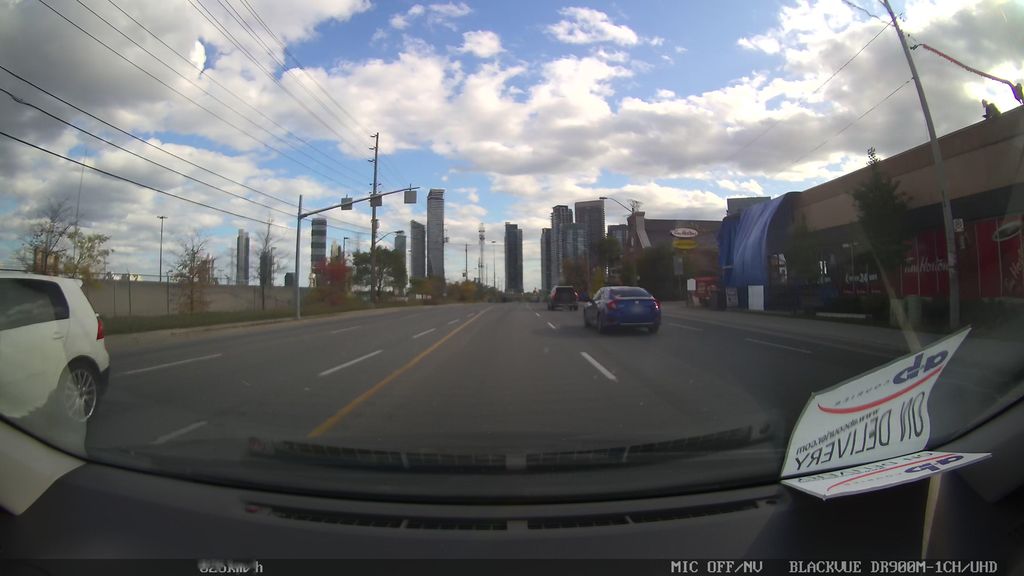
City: toronto